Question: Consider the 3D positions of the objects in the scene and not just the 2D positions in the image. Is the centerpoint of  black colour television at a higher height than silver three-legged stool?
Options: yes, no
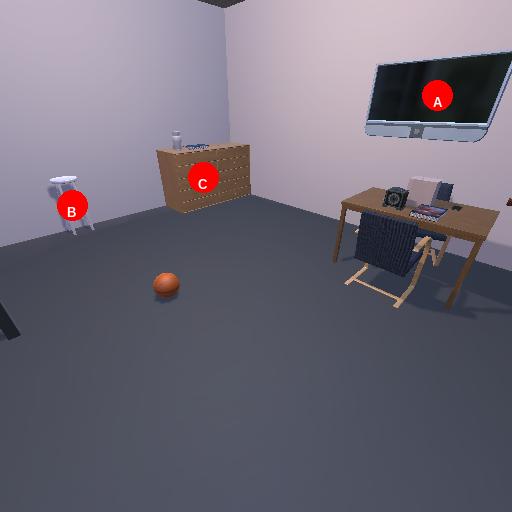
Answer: yes